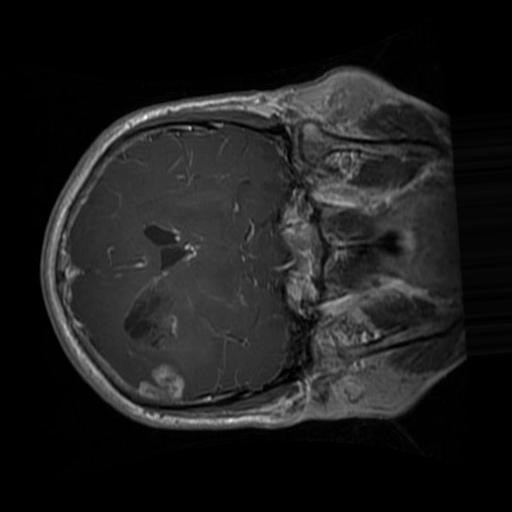
Label: brain_glioma